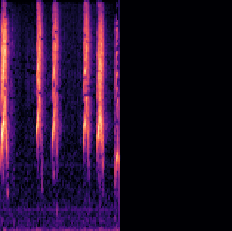
Sound class: Dog